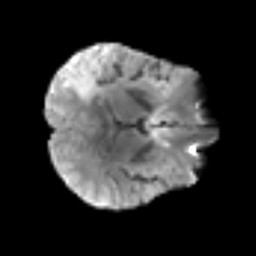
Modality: T2w
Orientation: axial
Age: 68
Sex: male
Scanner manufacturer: siemens
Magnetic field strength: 3 T
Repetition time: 5.6 s
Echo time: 0.082 s